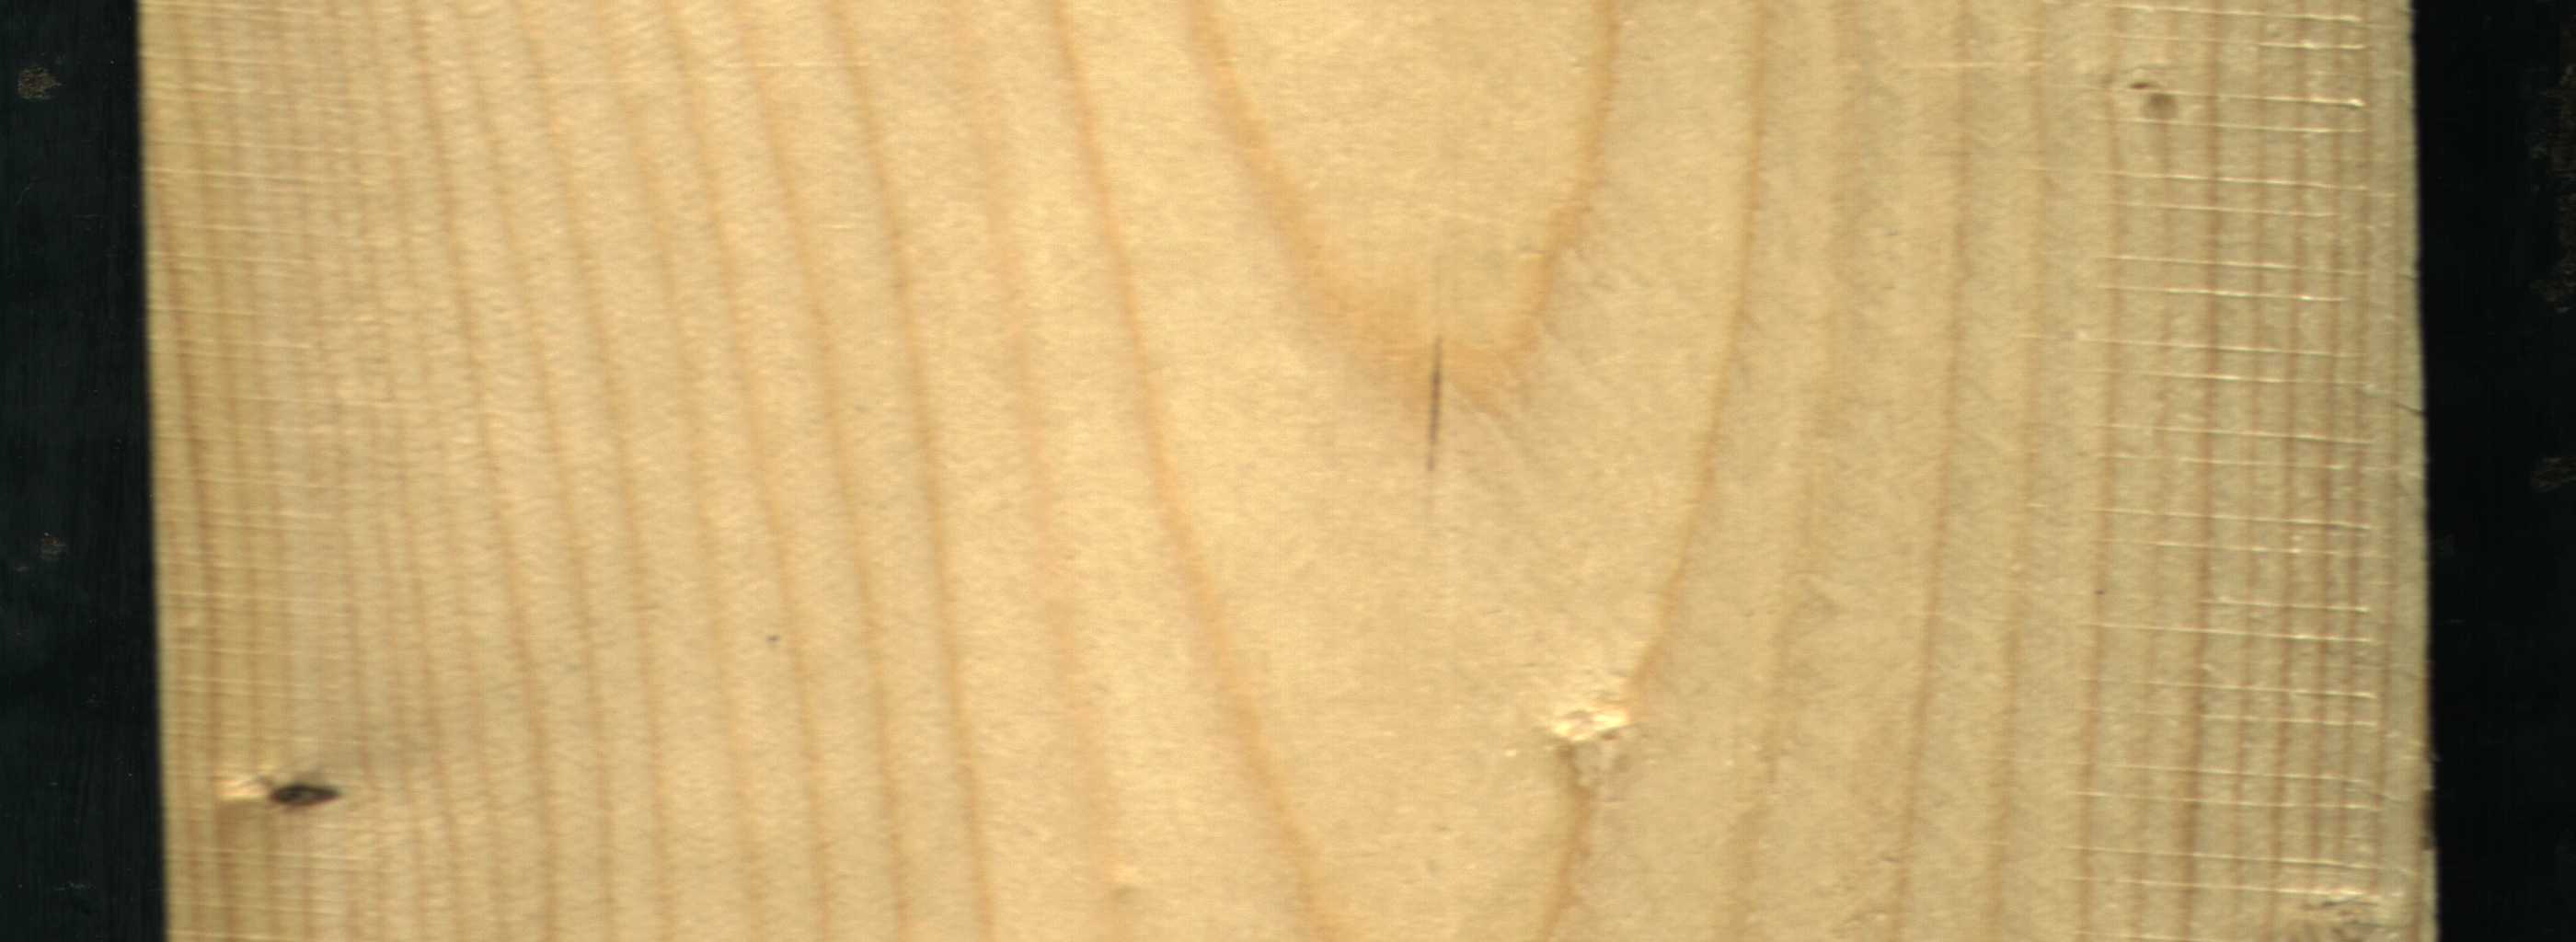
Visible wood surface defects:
Dead_Knot